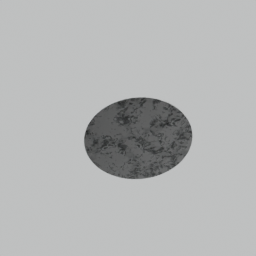
Label: furniture